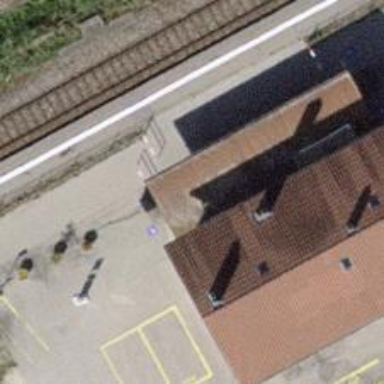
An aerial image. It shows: Railway station.